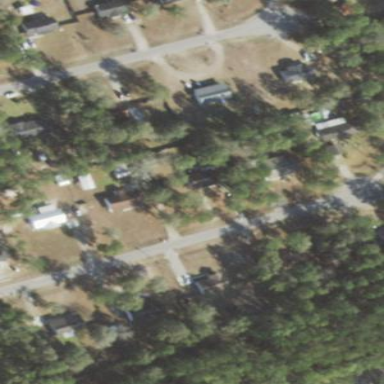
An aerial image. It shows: This residential area consists of single-family homes.